Question: I this is example of my list of forms on my page: <URL>
It works great, but when I have a lot of list items on my page, it's quite not user-friendly. I want to change the way of displaying forms after clicking on the one of list items.
I want it in a way, that when I click on the item, the form shows on the center of the page, and the other list items are invisible when the form is ON - when I click on my previously clicked item again - it should return into normal list view - how to do it?
@@UPDATE - added hyper professional image to show how it should work! : ]

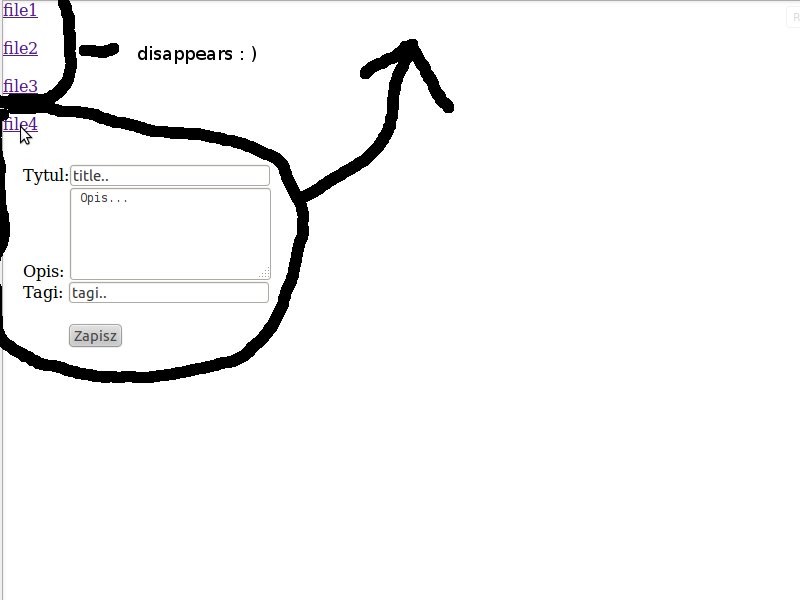
Answer: Try below my code...
CSS append below
'''
ul{
position:relative;
}
.centerDiv{
position:absolute;
z-index:1000;
top:0px;
left:30px;
}
'''
and Javascript
'''
$(document).ready(function(){
$(".slidingDiv").hide();
$(".show_hide").show();
$('.show_hide').click(function(e){
if( $(e.target).next(".slidingDiv").css('display') != 'block'){
$(".slidingDiv").hide();
$(".show_hide").hide();
$(e.target).show();
$(e.target).next(".slidingDiv").addClass("centerDiv");
$(e.target).next(".slidingDiv").slideToggle();
}else{
$(".slidingDiv").hide();
$(".show_hide").show();
}
});
});
'''